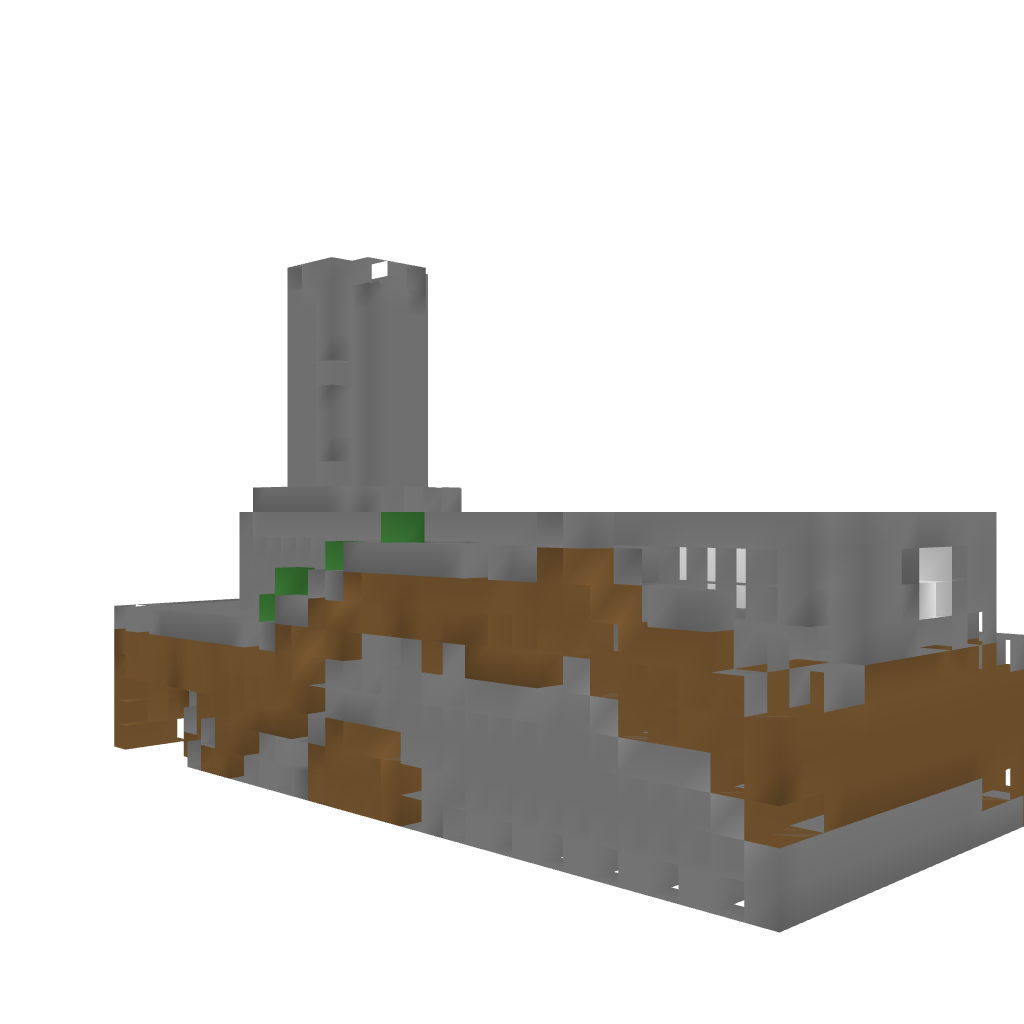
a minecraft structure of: Working Bacon Factory good quality a lot of earth